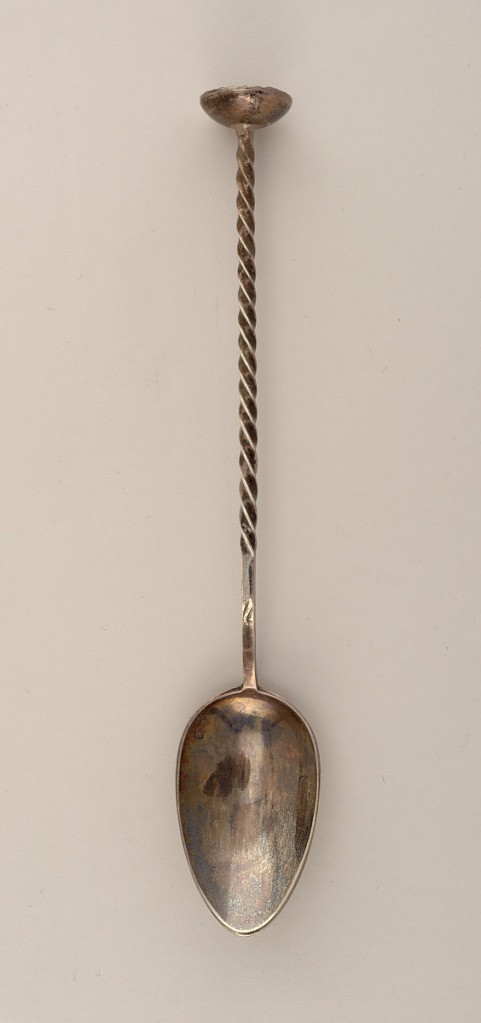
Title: spoon
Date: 19th century
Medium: silver
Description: Oval bowl, rattail stem partly twisted and terminating in a circular crusher.